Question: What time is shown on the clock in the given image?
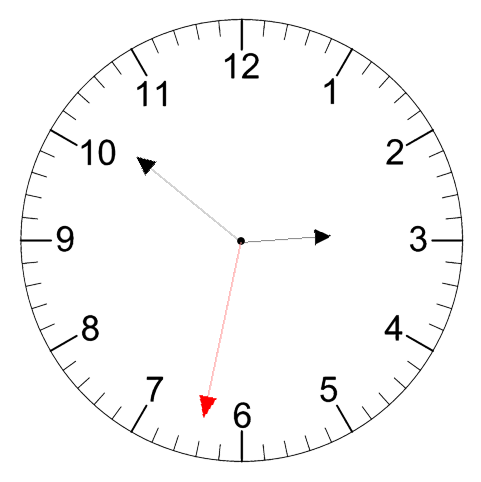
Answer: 02:51:32